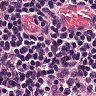
Metastatic tissue present: no